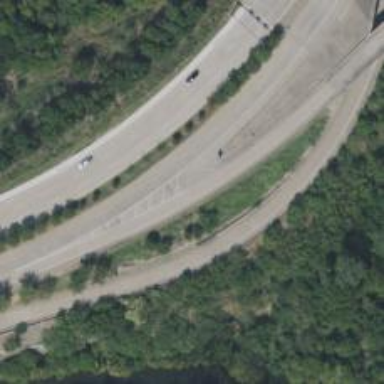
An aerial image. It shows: Secondary link road.